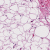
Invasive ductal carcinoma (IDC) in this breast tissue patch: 0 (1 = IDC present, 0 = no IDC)